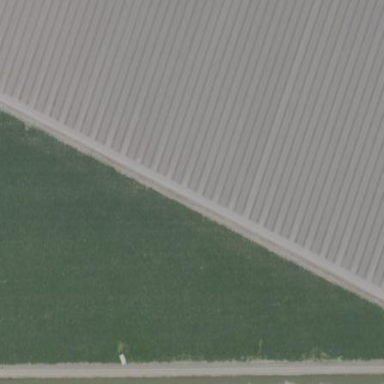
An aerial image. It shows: Farmland with fields for crop cultivation.